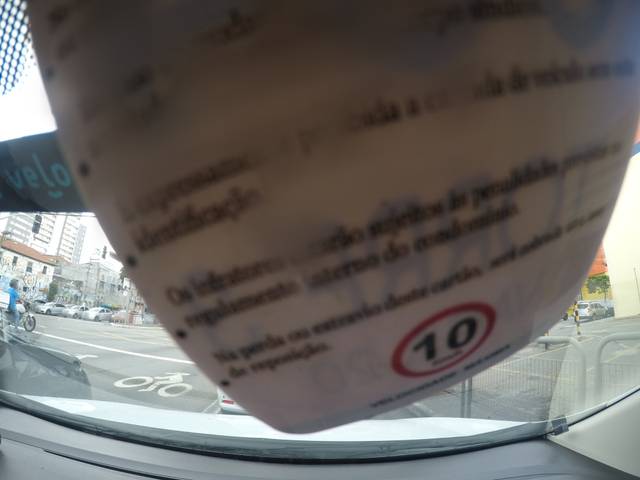
Region: Brazil
Coordinates: -23.55, -46.605